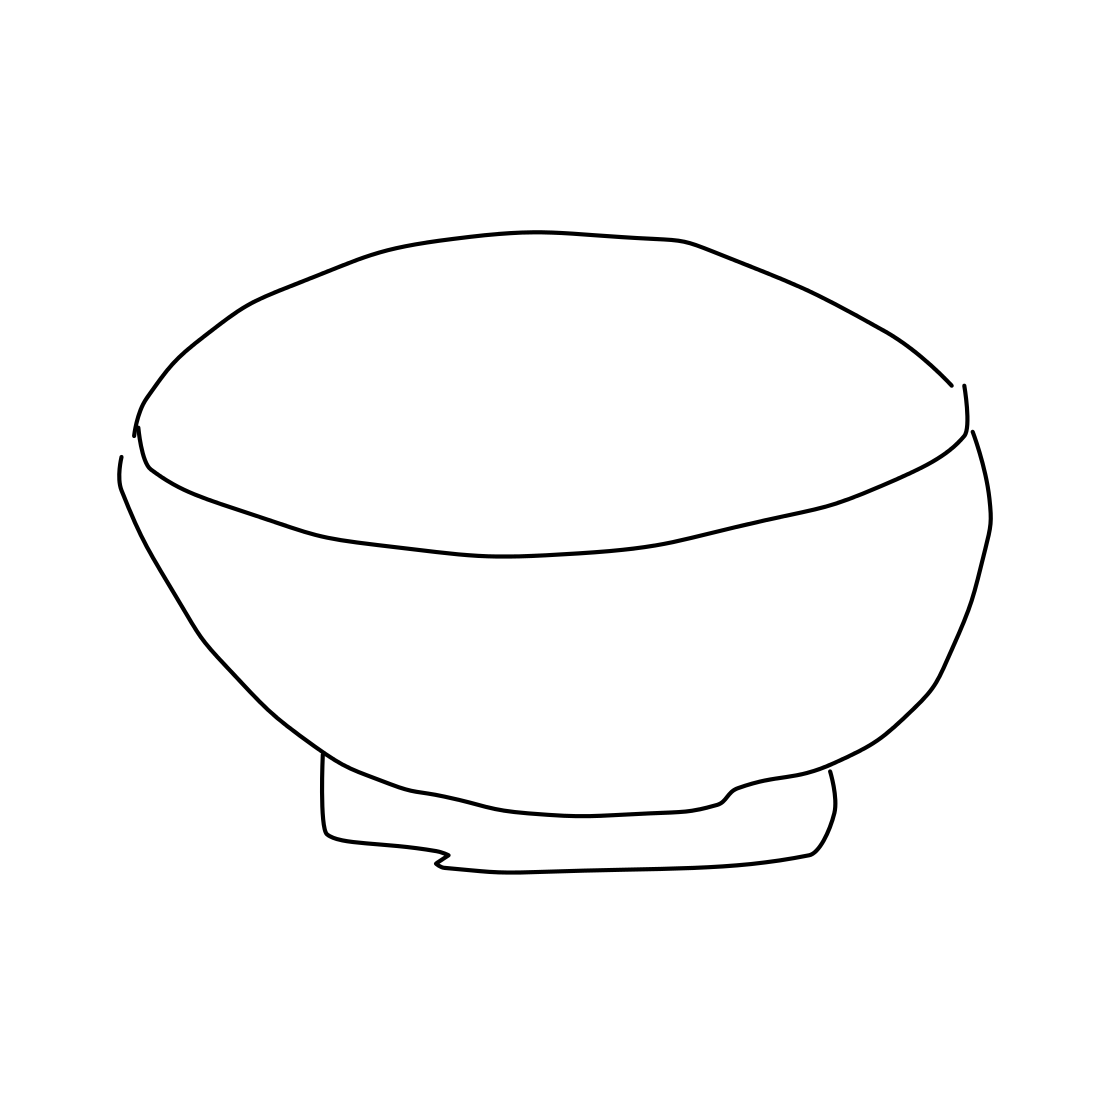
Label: bowl